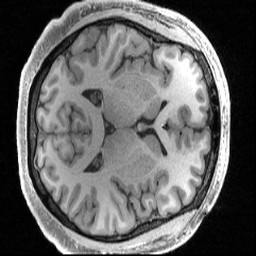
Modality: T1w
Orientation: axial
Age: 32
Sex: male
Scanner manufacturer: siemens
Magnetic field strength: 3 T
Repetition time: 2.4 s
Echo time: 0.00231 s